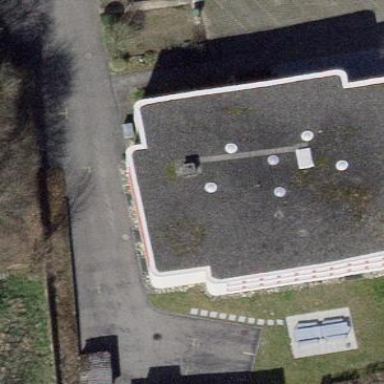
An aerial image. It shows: Industrial building used as office.